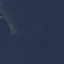
Land use / land cover class: SeaLake